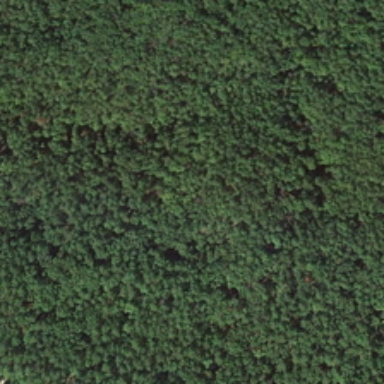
Many green trees form a piece of forest .